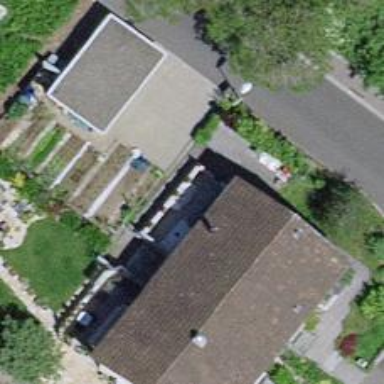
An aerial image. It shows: Semidetached house with gabled roof.